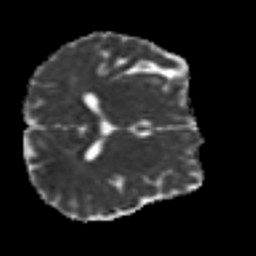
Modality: MD
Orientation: axial
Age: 47
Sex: male
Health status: ill
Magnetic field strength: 3 T
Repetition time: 9 s
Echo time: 0.093 s